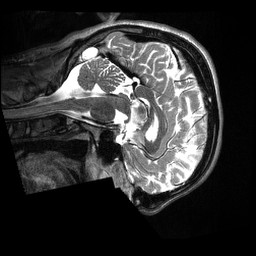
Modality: T2w
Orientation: sagittal
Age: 22
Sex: male